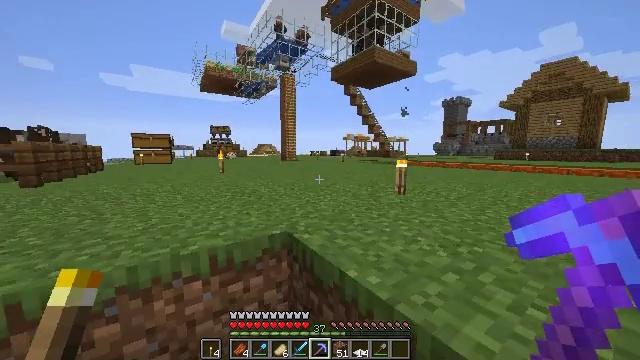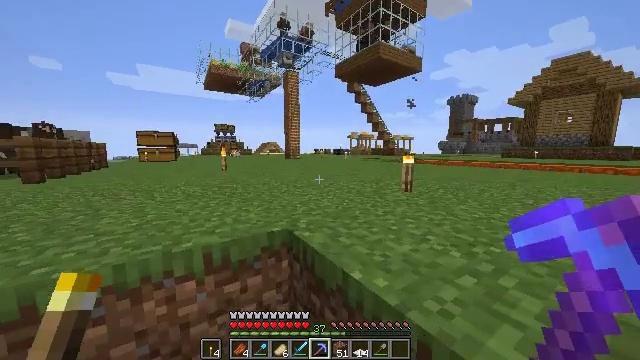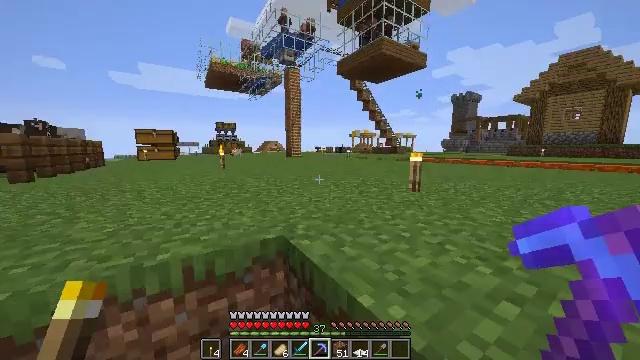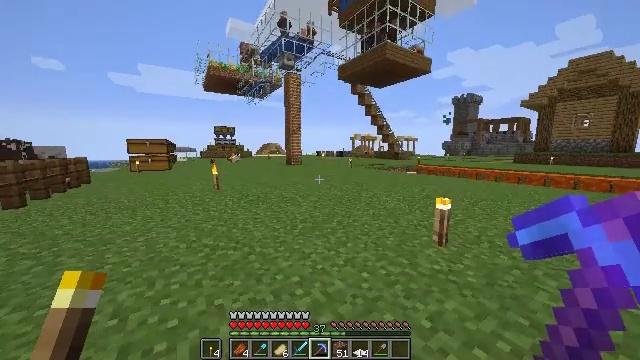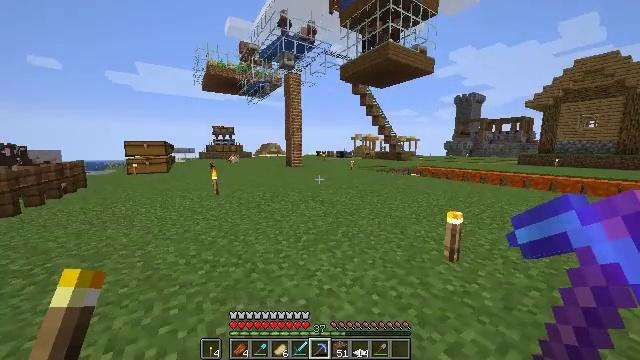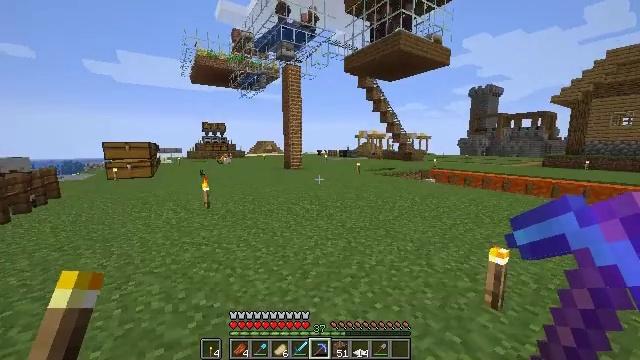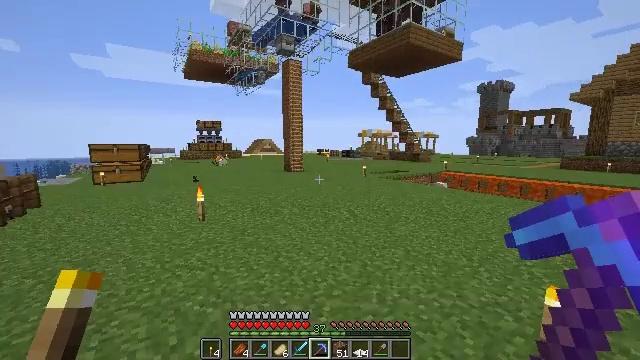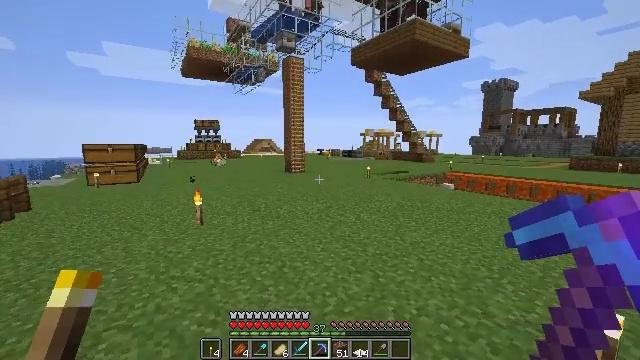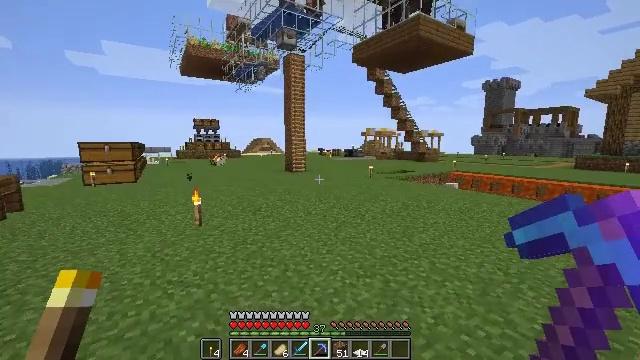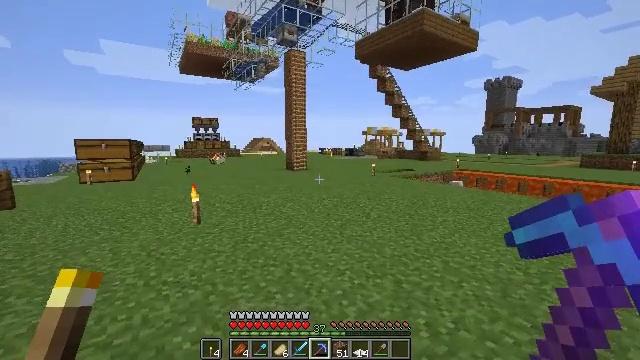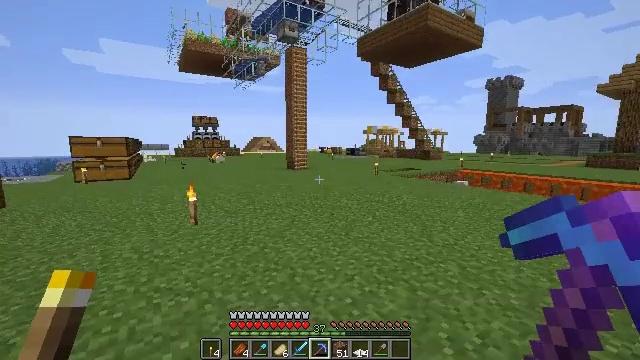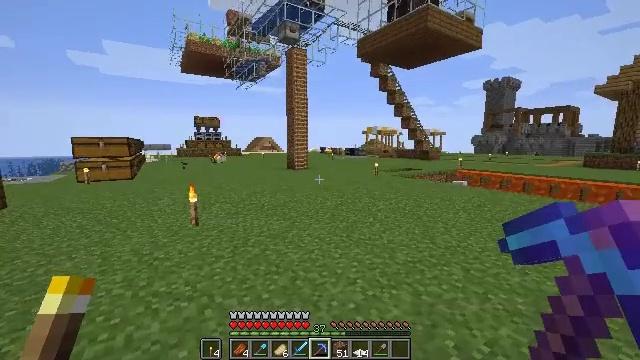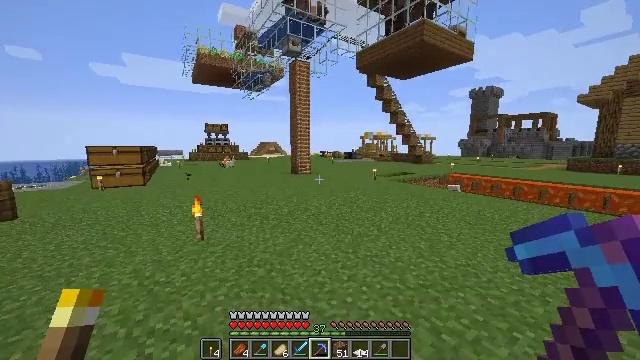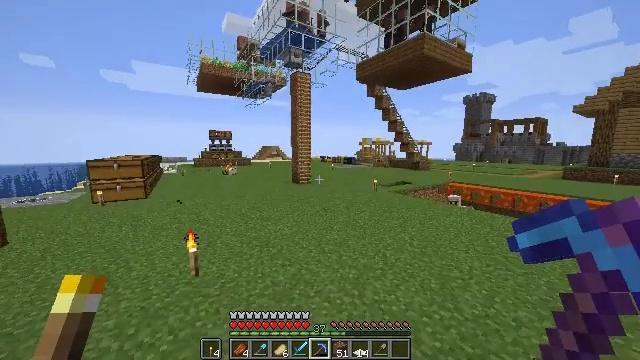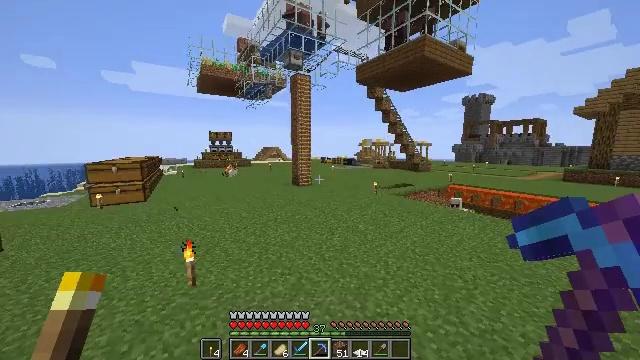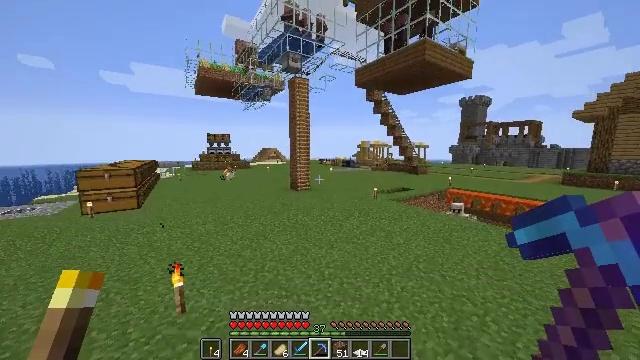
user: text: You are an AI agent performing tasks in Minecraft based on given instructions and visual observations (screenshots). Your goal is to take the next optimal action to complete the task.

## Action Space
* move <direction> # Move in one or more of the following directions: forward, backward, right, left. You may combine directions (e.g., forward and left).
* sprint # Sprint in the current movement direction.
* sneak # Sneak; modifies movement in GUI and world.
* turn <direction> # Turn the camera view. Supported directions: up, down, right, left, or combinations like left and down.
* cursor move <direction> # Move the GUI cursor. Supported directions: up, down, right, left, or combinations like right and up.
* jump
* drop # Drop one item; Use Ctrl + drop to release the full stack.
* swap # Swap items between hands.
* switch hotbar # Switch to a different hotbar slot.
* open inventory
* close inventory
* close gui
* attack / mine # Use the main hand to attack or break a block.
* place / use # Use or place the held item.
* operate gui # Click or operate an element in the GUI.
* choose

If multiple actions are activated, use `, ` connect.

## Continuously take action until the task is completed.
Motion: motion action
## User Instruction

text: Retrieve the smithing table you placed.
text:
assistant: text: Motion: move forward, sprint, turn left, jump
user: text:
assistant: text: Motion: move forward, sprint, jump
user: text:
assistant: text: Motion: move forward, sprint, jump
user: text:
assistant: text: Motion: move forward, jump
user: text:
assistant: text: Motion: move forward, jump
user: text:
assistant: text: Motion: move forward, jump
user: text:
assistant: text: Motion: move forward, jump
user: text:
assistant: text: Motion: move forward, jump
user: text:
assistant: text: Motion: move forward, jump
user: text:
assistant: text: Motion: move forward, sprint, jump
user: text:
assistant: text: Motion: move forward, sprint, jump
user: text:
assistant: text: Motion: move forward, sprint, jump
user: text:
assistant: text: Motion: move forward, jump
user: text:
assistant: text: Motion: move forward, jump
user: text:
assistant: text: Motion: move forward, jump
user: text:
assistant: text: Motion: move forward, turn right, jump
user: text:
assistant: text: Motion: move forward, jump
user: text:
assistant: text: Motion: move forward, jump
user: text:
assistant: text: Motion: move forward, jump
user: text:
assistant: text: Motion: move forward, turn right, jump
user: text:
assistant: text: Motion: move forward, sprint, turn right, jump
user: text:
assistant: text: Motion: move forward, sprint, jump
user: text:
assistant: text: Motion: move forward, sprint, jump
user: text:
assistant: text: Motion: move forward, sprint, jump
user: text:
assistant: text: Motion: move forward, jump
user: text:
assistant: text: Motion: move forward, jump
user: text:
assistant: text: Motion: move forward, jump
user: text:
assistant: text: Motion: move forward, jump
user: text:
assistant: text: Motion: move forward, jump
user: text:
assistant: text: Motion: move forward, jump